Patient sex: F
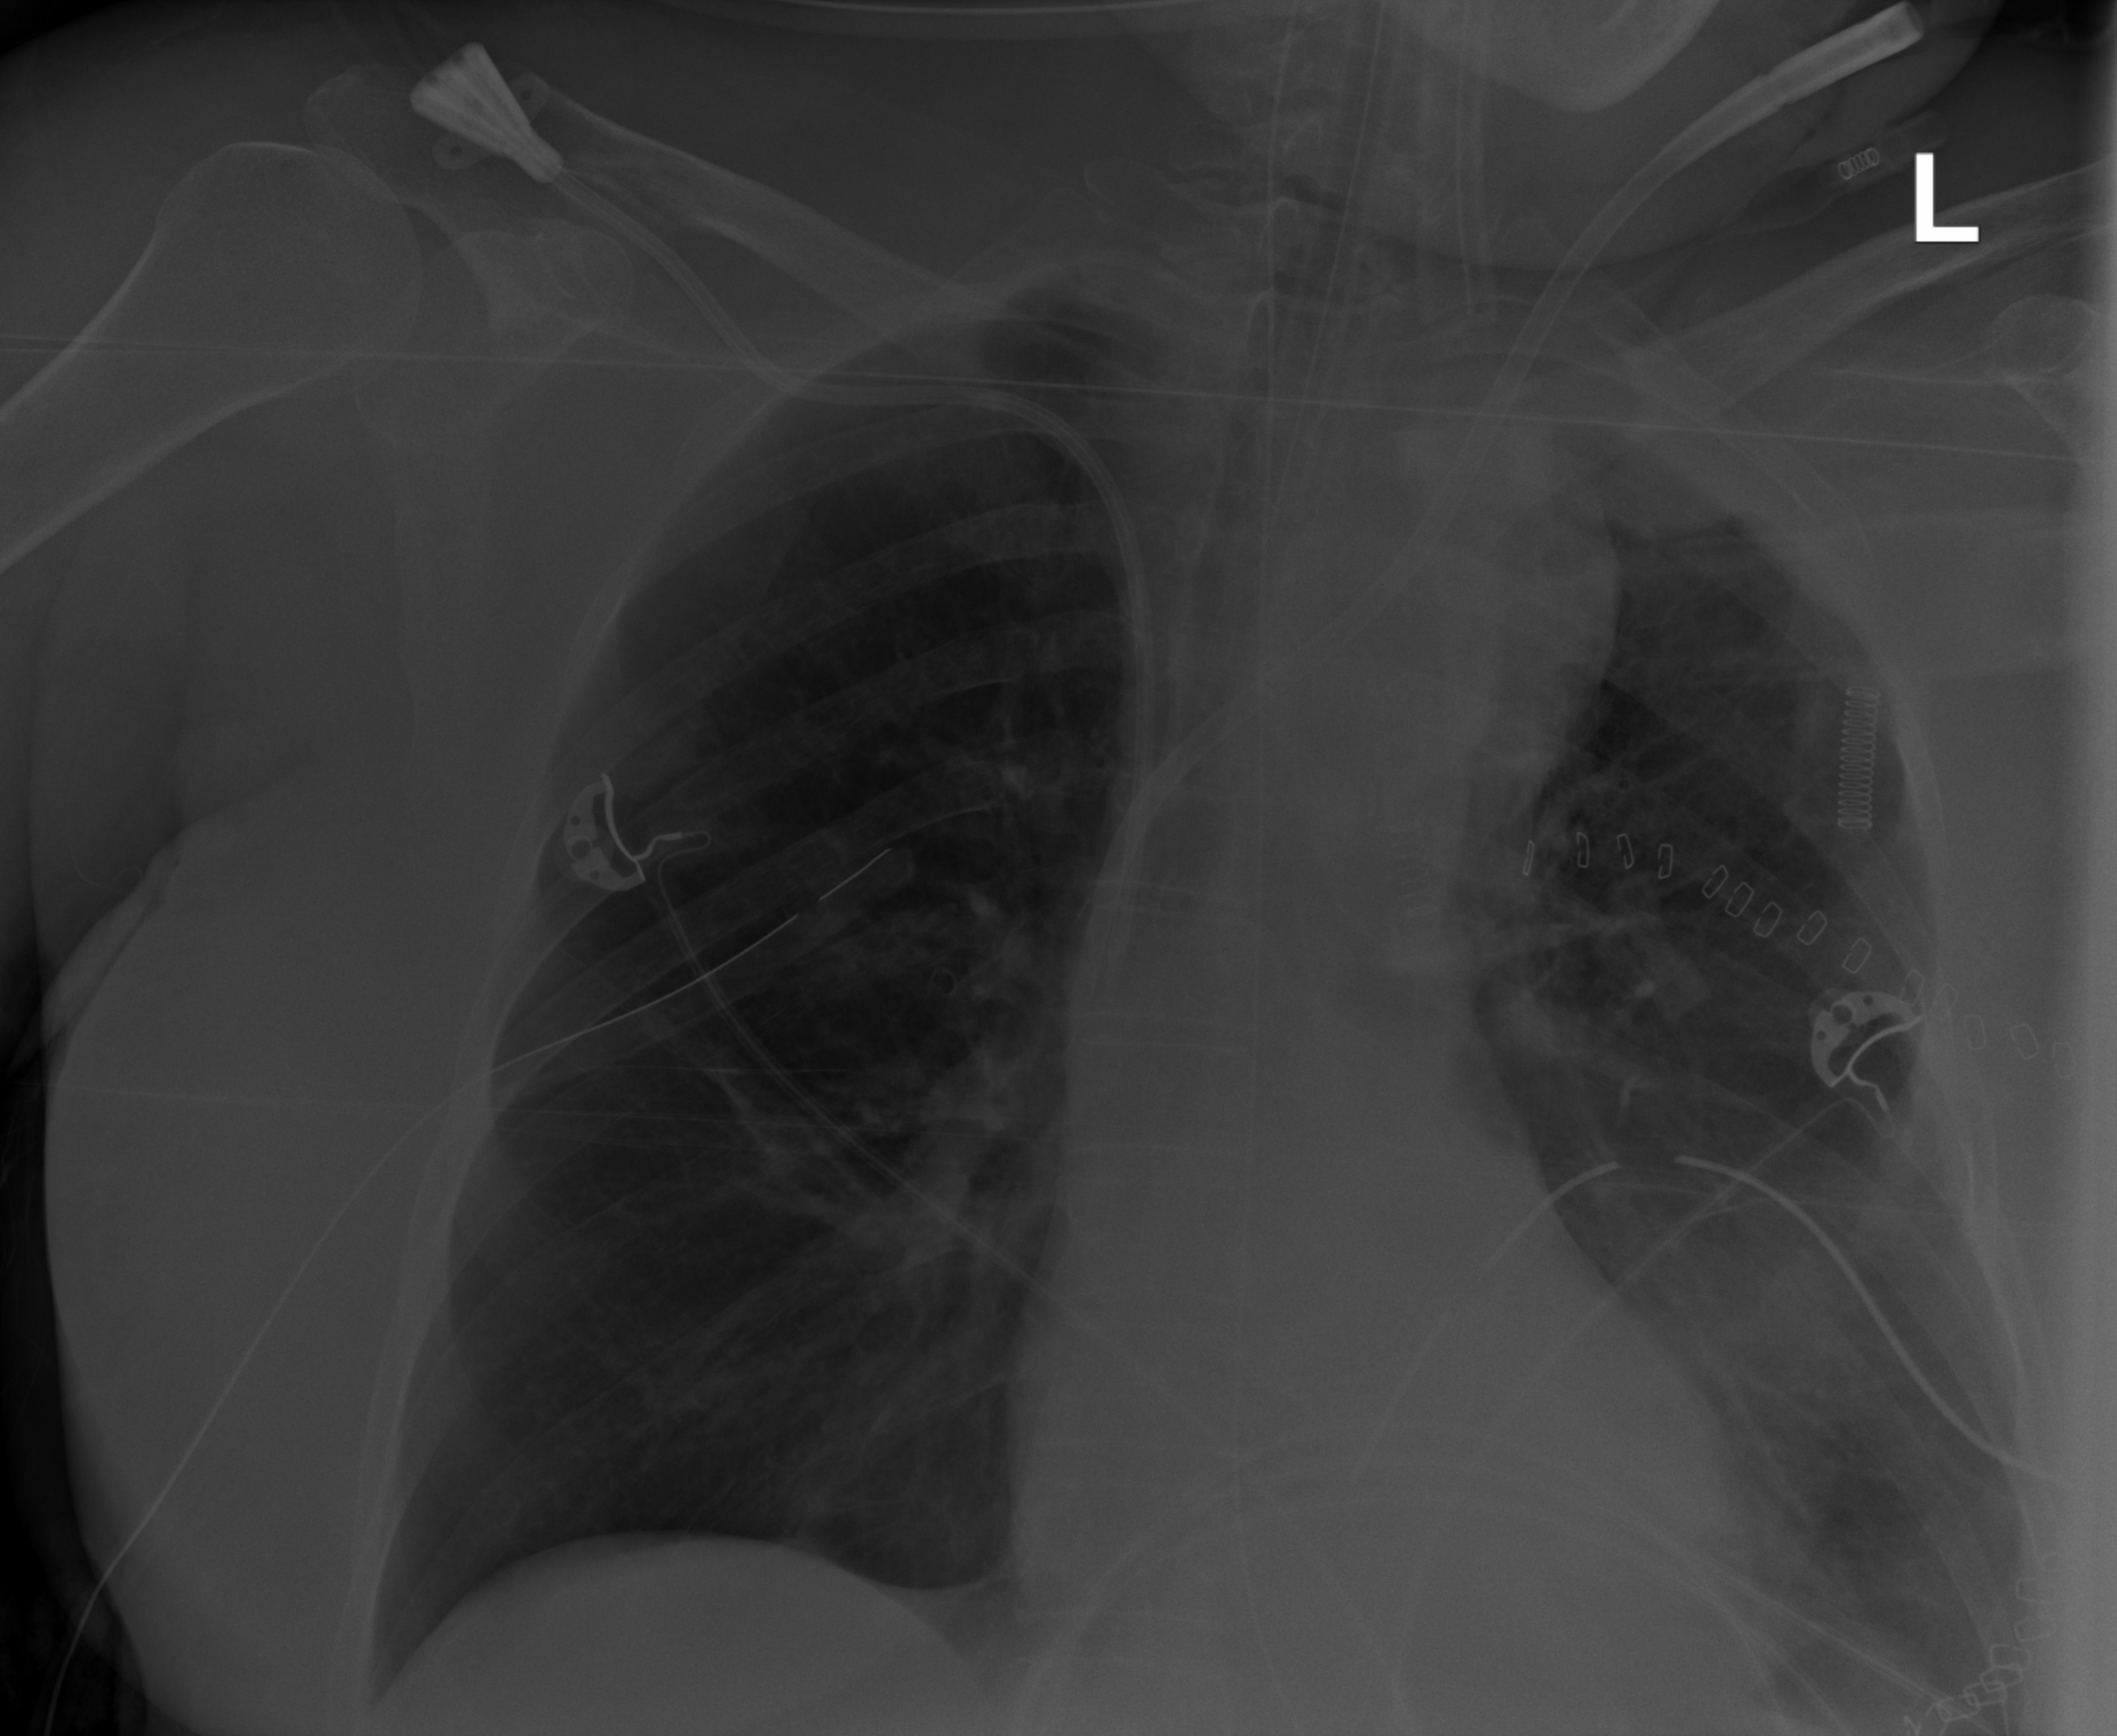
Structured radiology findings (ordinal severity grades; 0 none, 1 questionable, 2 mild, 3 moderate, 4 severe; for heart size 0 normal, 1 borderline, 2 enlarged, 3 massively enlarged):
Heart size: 0
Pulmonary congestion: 0
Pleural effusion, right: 0
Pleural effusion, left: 2
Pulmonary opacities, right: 0
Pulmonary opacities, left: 2
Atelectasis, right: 0
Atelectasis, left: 2